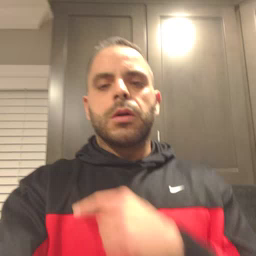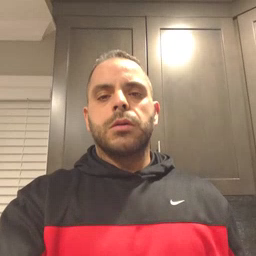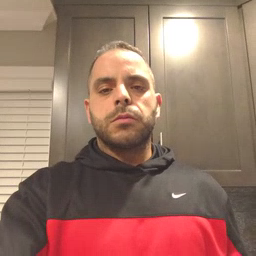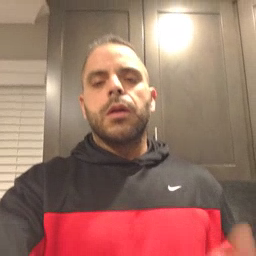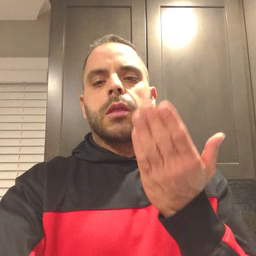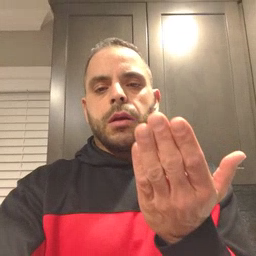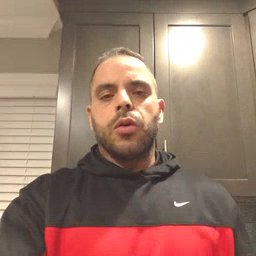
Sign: there